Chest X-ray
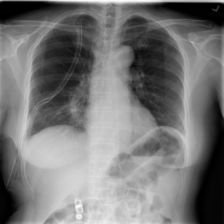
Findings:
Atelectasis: negative
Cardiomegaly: negative
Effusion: negative
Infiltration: negative
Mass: negative
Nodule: negative
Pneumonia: negative
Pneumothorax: negative
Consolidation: positive
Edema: negative
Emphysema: positive
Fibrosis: negative
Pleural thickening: negative
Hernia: negative